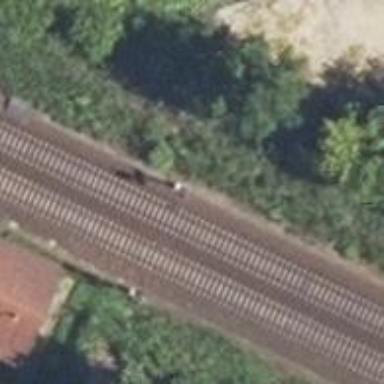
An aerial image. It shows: Railway signal.